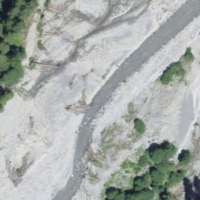
EUNIS habitat code: 15
Species observed at this site:
Sorbus aucuparia